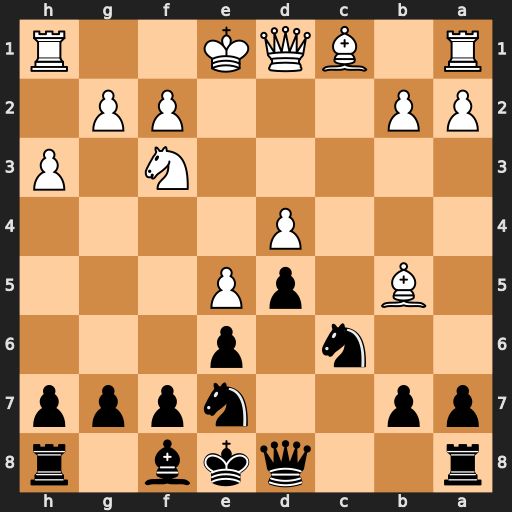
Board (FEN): r2qkb1r/pp2nppp/2n1p3/1B1pP3/3P4/5N1P/PP3PP1/R1BQK2R
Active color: b
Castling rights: KQkq
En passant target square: -
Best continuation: Qa5+ Bd2 Qxb5